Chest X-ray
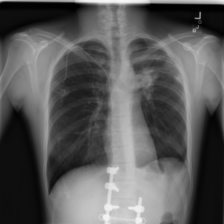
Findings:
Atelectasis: negative
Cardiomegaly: negative
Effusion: negative
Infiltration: negative
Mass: positive
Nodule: negative
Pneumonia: negative
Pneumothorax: negative
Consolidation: negative
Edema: negative
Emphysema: negative
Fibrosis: negative
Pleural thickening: negative
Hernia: negative